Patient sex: M
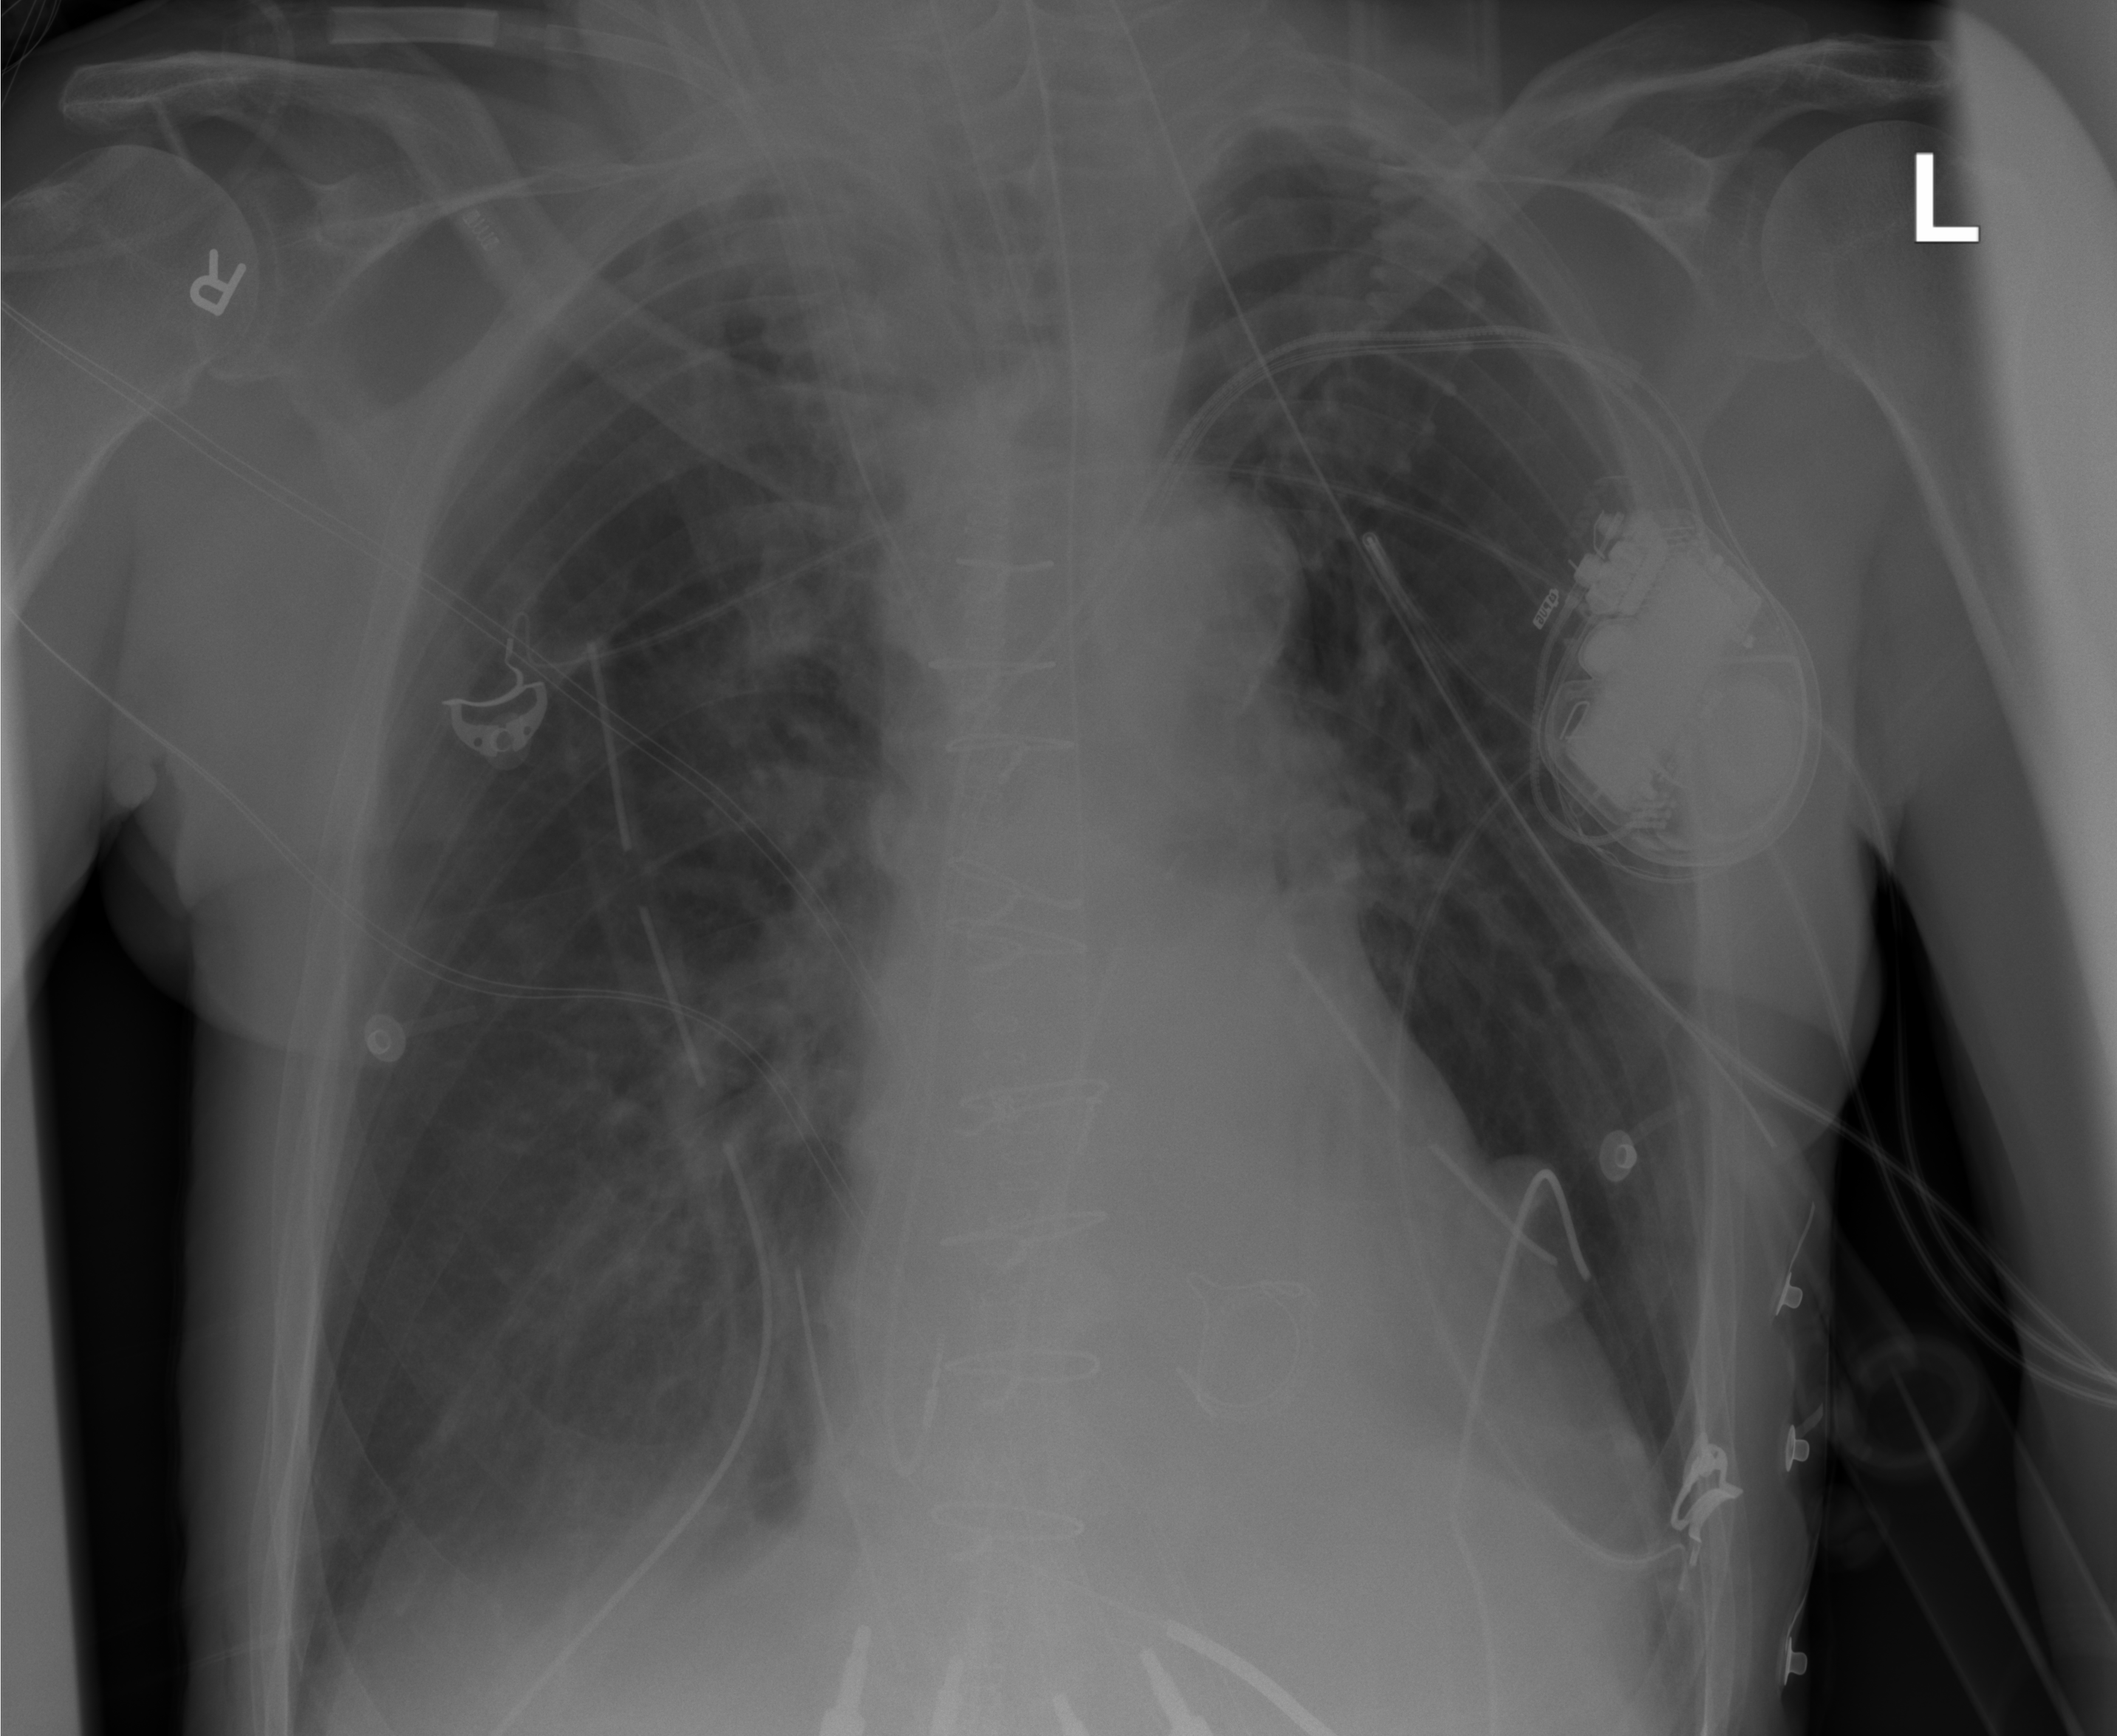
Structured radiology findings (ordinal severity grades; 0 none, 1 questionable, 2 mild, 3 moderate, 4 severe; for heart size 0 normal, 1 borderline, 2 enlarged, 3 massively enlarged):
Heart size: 2
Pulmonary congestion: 1
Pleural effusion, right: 2
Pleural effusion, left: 0
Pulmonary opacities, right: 1
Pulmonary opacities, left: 1
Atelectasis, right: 2
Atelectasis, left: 2